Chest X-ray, PA view. Patient: 65 years old, sex F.
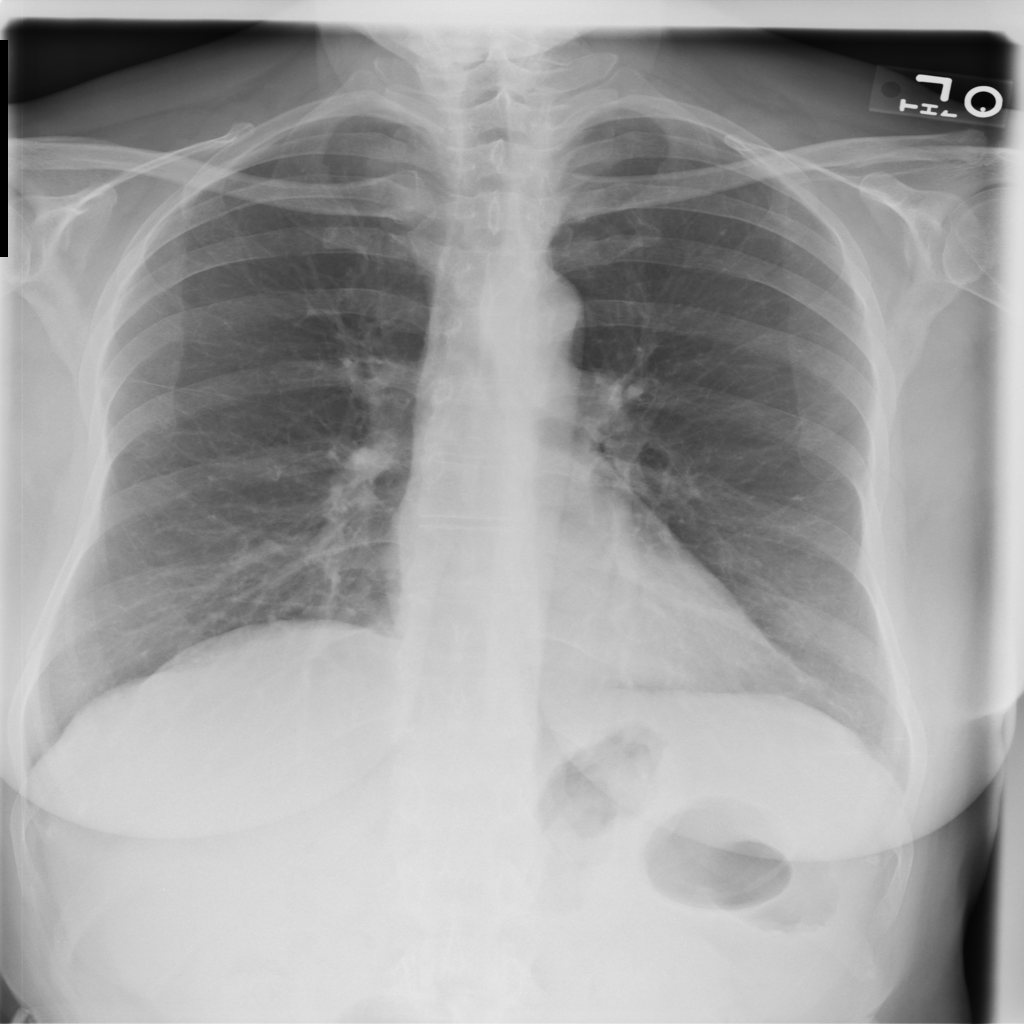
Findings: No Finding